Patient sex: M
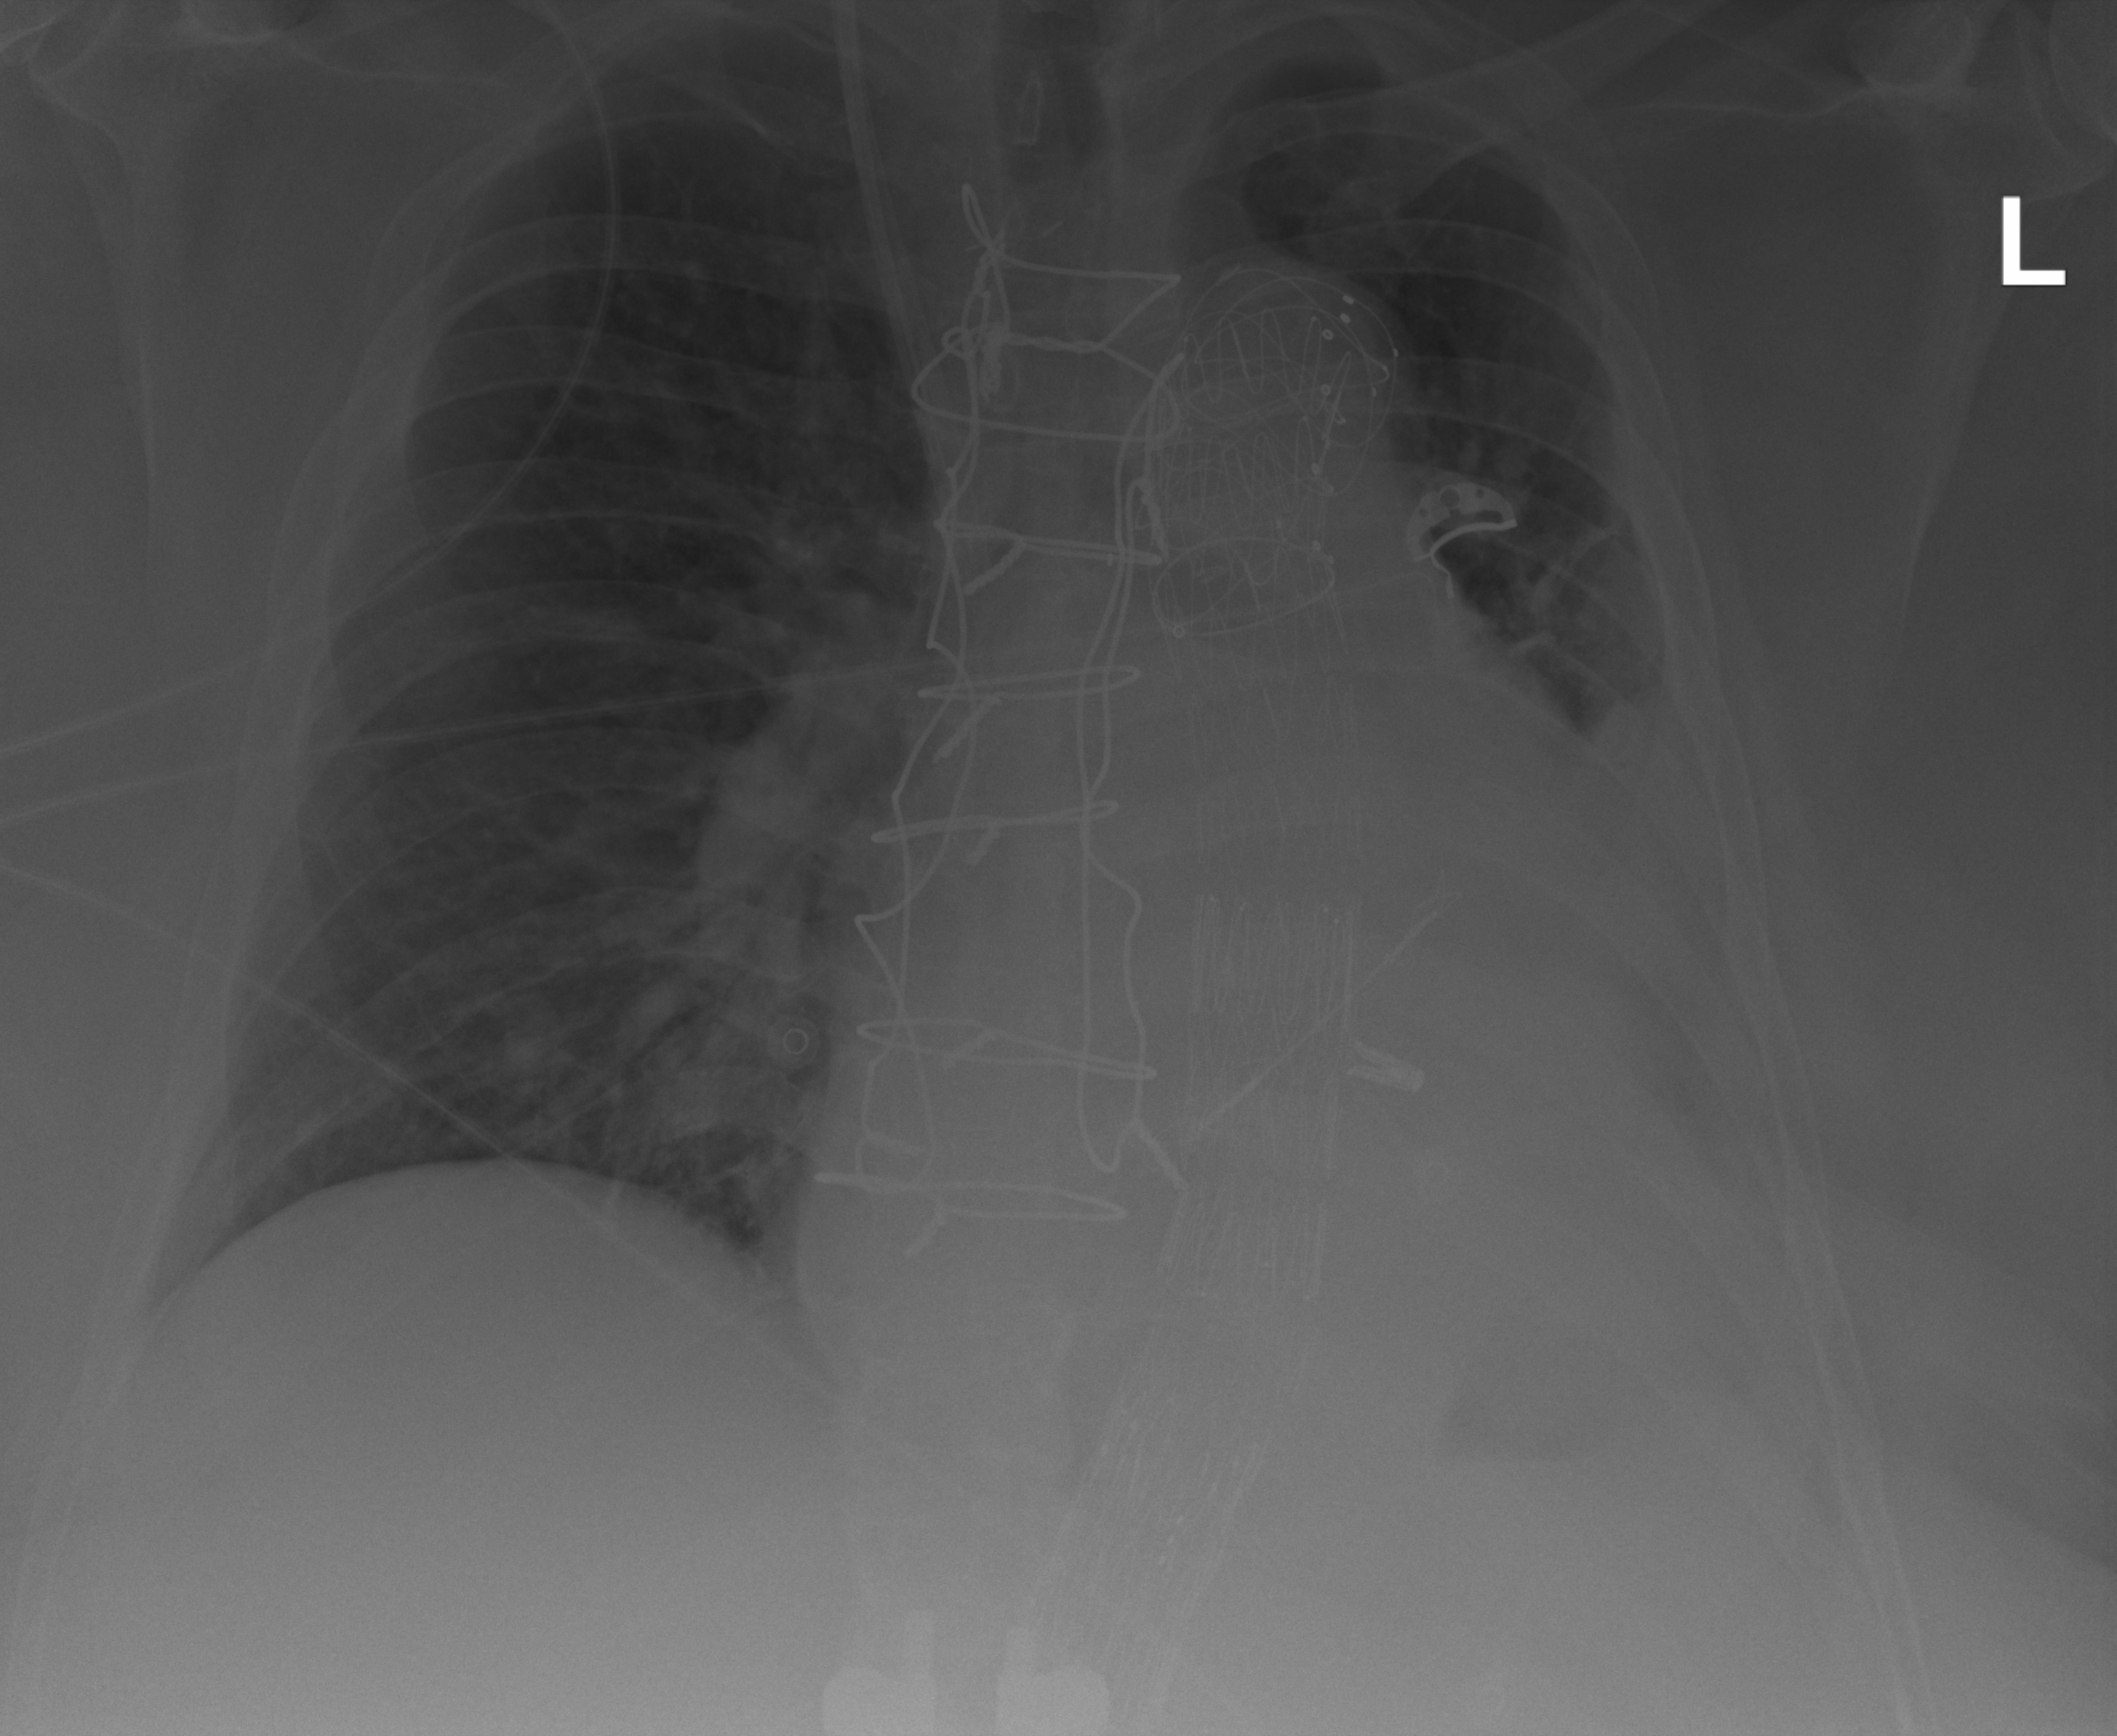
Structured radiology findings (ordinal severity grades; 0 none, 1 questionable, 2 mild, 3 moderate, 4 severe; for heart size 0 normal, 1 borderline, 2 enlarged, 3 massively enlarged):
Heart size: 2
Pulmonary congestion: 2
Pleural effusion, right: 0
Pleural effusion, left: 3
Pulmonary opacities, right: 2
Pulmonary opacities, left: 2
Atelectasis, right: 2
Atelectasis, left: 3